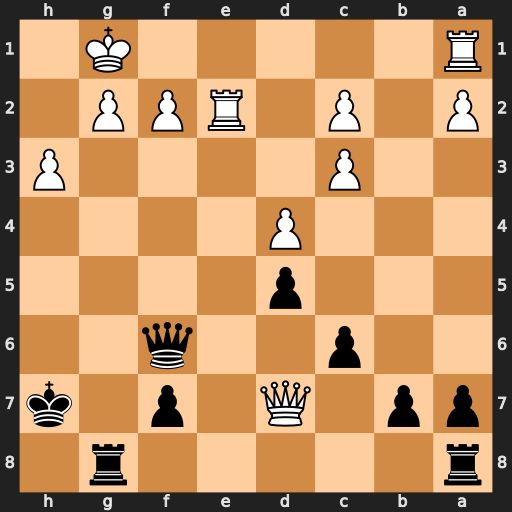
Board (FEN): r5r1/pp1Q1p1k/2p2q2/3p4/3P4/2P4P/P1P1RPP1/R5K1
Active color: b
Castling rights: -
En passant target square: -
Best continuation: Qf3 g4 Qxe2